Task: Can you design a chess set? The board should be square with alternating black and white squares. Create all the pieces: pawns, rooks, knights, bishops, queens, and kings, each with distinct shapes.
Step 4004:
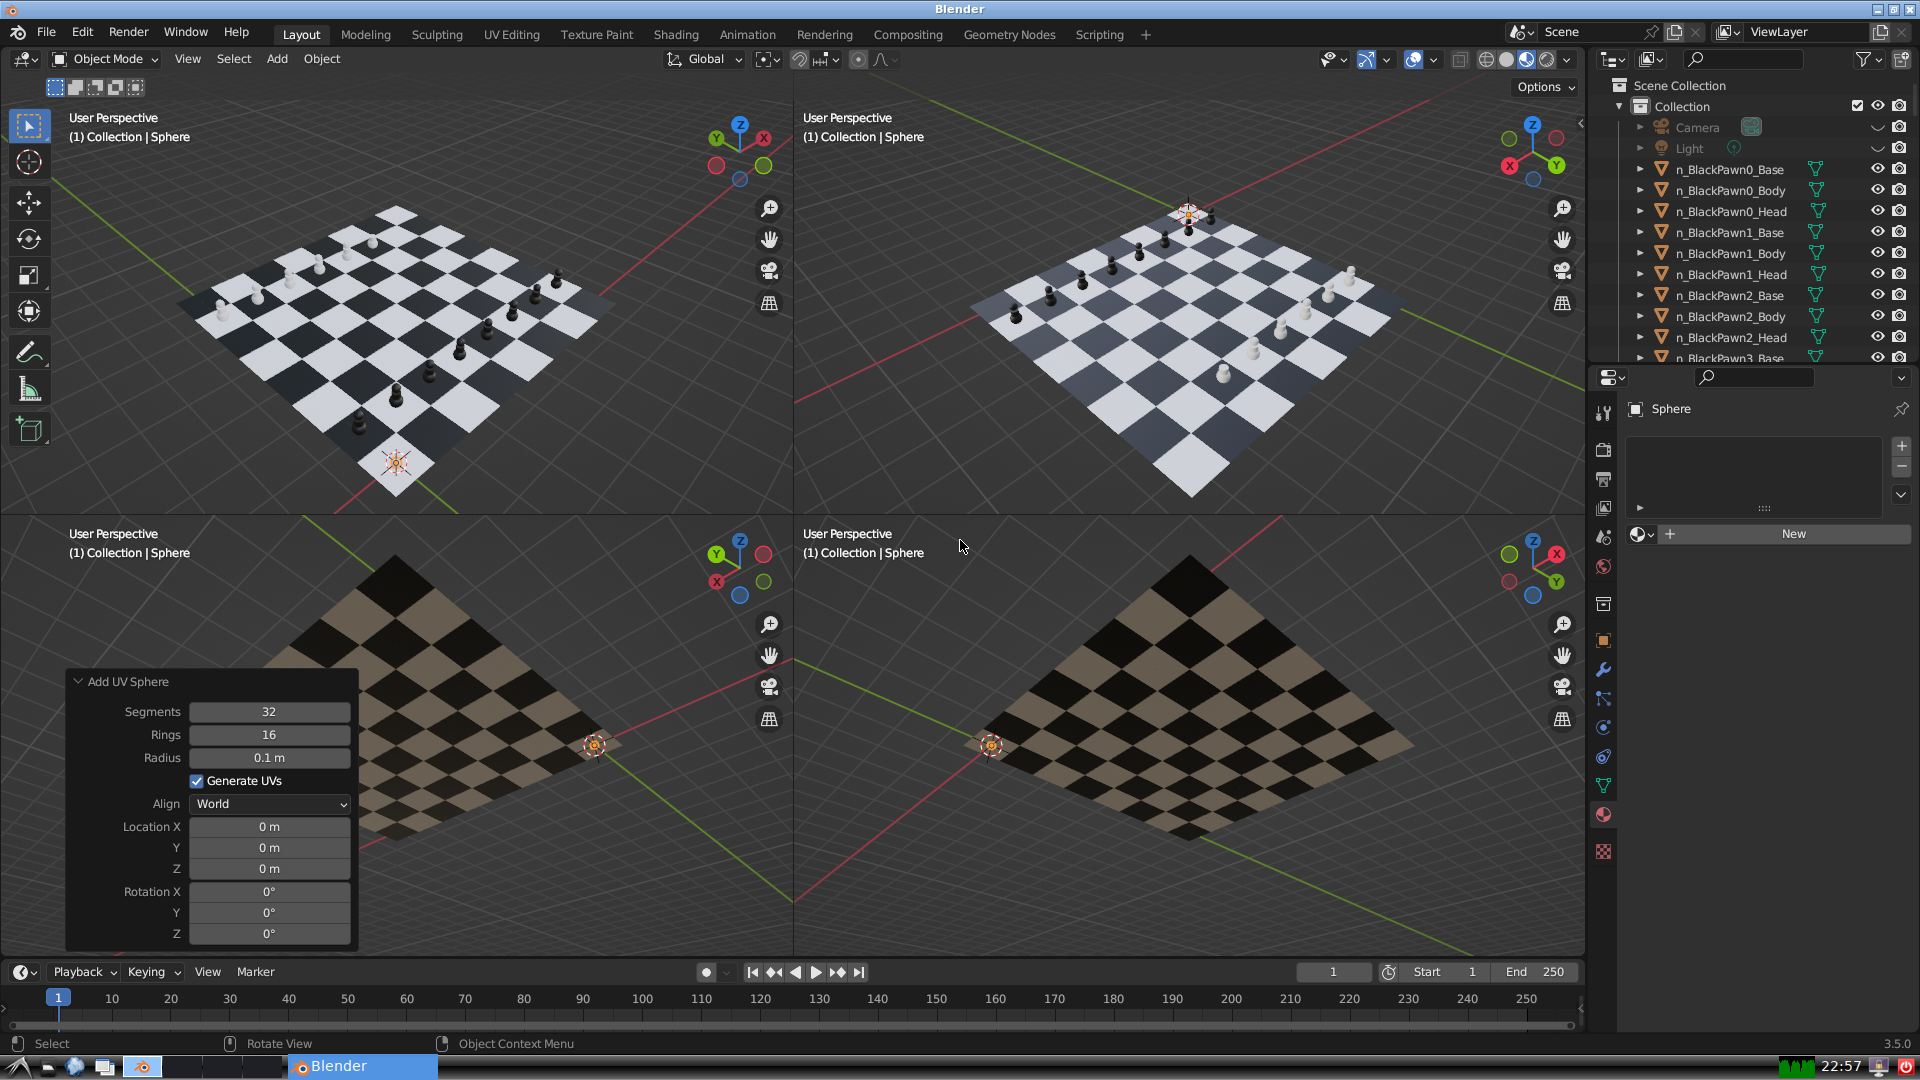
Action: {"key_press": ['Ctrl, Home']}